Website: apple
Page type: billing-address
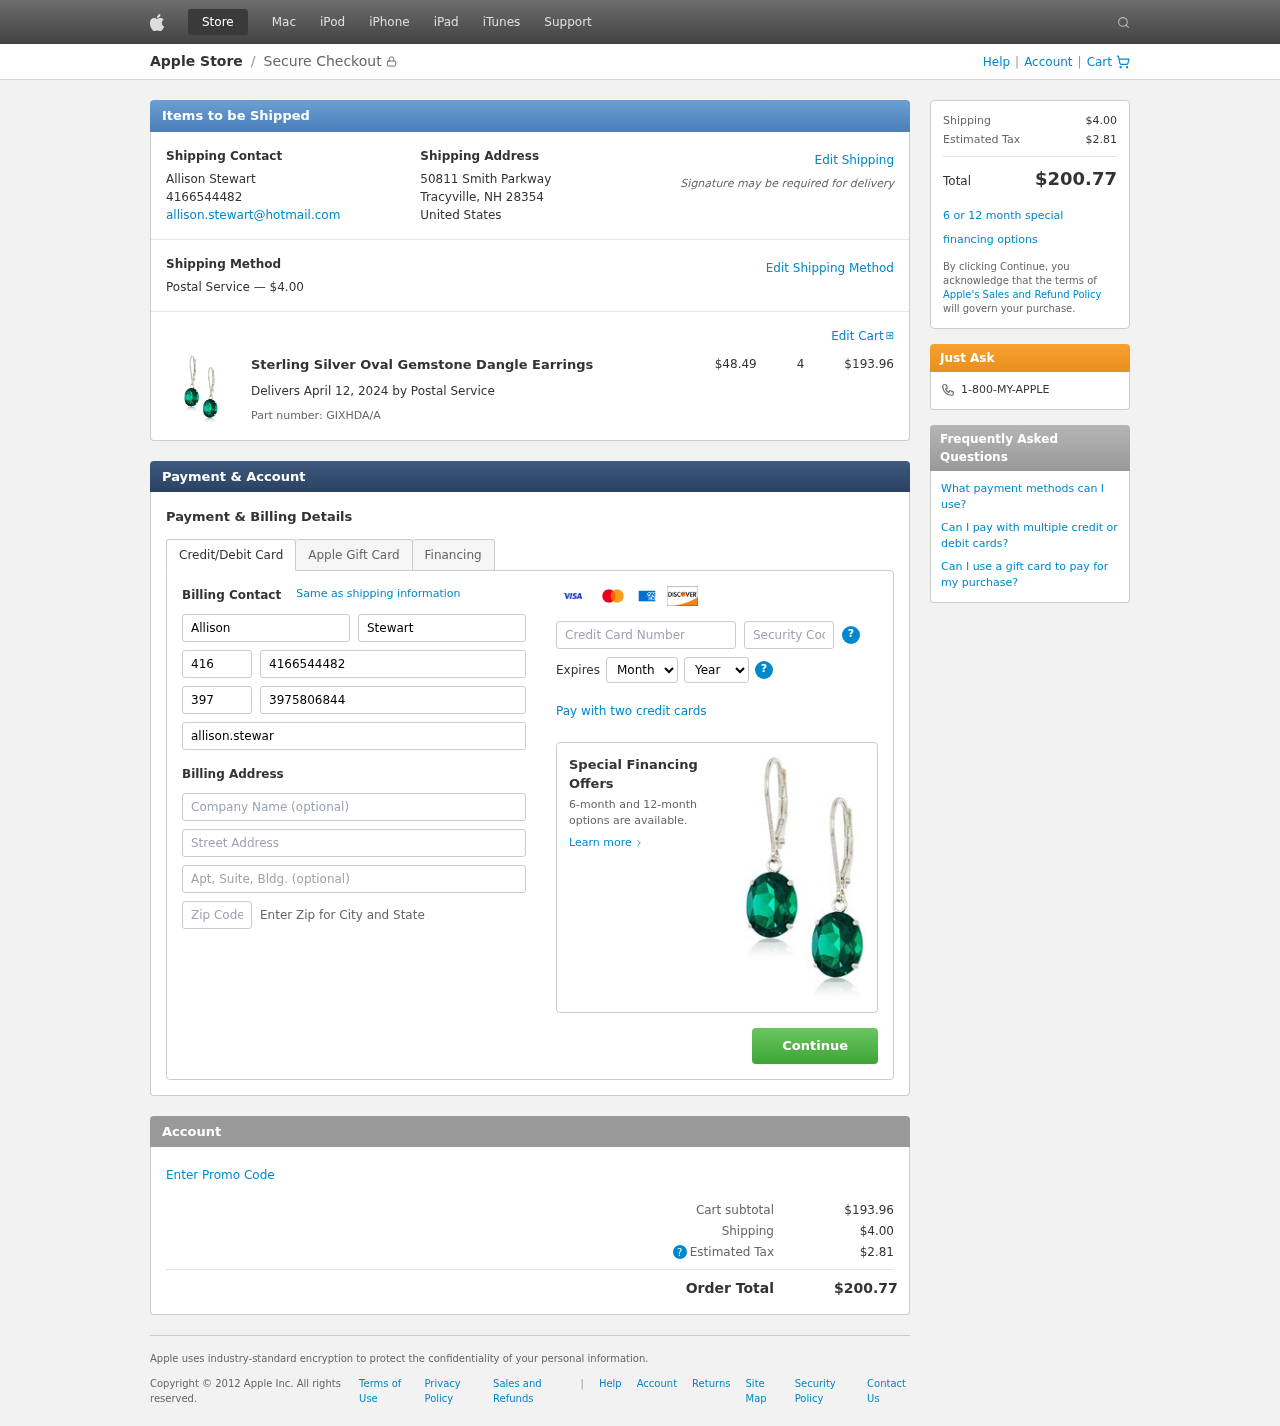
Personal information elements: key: PII_CARD_CVV
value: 162
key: PII_CARD_EXPIRY_MONTH
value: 10
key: PII_CARD_EXPIRY_YEAR
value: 29
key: PII_CARD_NUMBER
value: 4775 5045 9172 5243
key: PII_CITY_STATE_ZIP
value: Tracyville, NH 28354
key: PII_COUNTRY
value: United States
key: PII_EMAIL
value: allison.stewart@hotmail.com
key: PII_FIRSTNAME
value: Allison
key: PII_FULLNAME
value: Allison Stewart
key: PII_LASTNAME
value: Stewart
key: PII_PHONE
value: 4166544482
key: PII_PHONE_ALT
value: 3975806844
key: PII_PHONE_ALT_AREA
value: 397
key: PII_PHONE_AREA
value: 416
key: PII_STREET
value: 50811 Smith Parkway
Product elements: key: PRODUCT1_NAME
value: Sterling Silver Oval Gemstone Dangle Earrings
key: PRODUCT1_PRICE
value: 48.49
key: PRODUCT1_QUANTITY
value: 4
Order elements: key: ORDER_SHIPPING_COST
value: $4.00
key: ORDER_SUBTOTAL
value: $193.96
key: ORDER_DELIVERY_DATE
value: April 12, 2024
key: ORDER_PART_NUMBER
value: GIXHDA/A
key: ORDER_TAX
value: $2.81
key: ORDER_TOTAL
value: $200.77